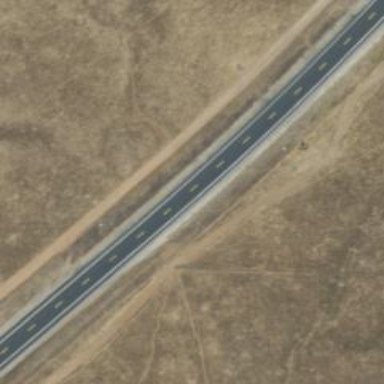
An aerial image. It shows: Asphalt road classified as primary highway.